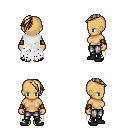
a pixel art fantasy rpg character, female body template, human, tanned skin, white tattered cape, metal pants, blonde long mohawk hairstyle, leather bracers, black shoes, four views (front, back, left, right), 2x2 character sprite sheet, small pixel art, hard edges, no anti-aliasing